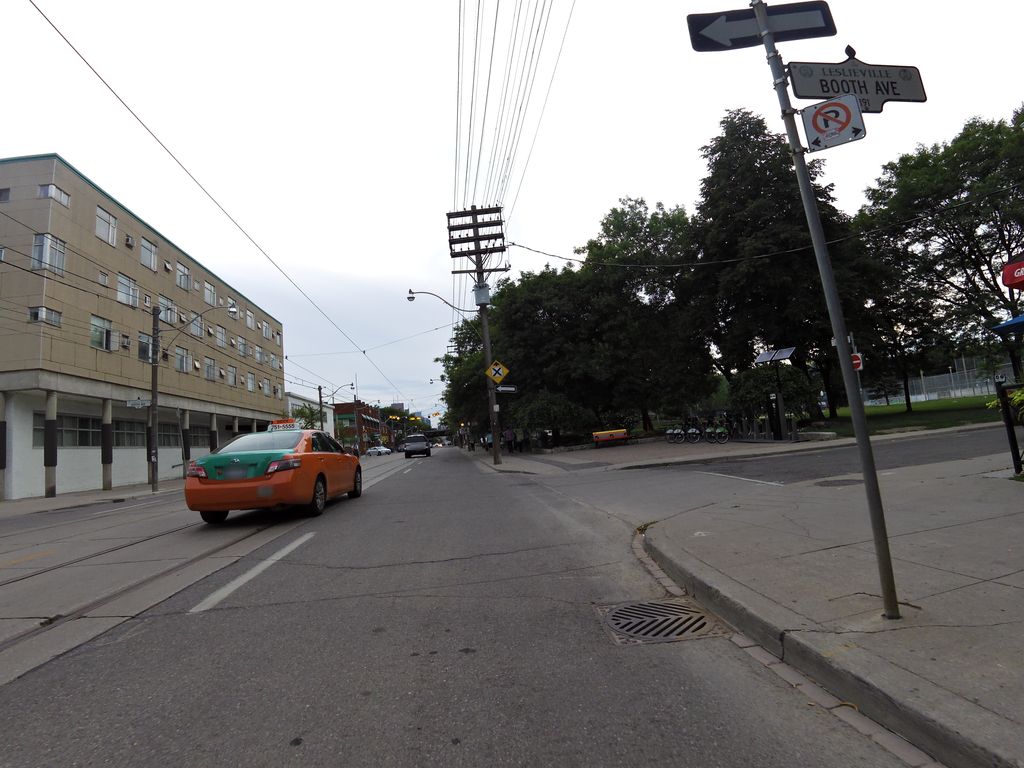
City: toronto